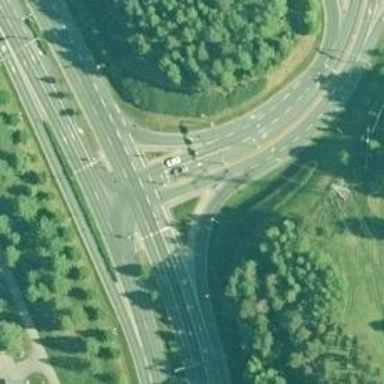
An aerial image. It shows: Secondary link road with asphalt surface.